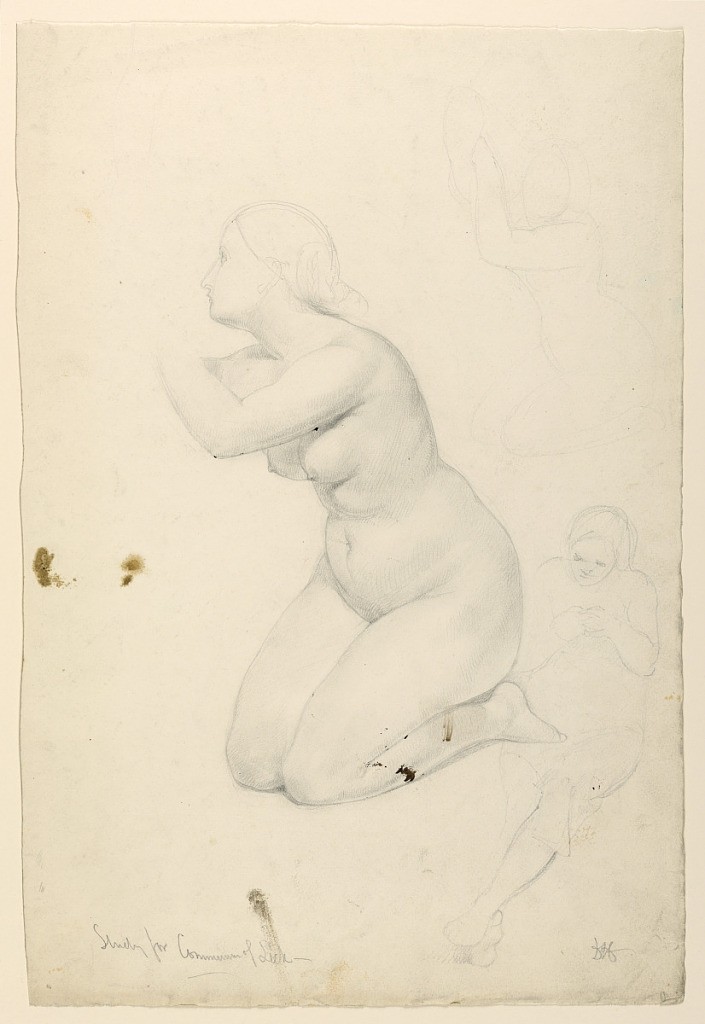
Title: Figure Study for "Communion of the Sick"
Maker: Daniel Huntington, American, 1816–1906
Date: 1844
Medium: Graphite on cream wove paper
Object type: Drawing
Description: Nude female figure kneeling, turned toward the left. Two additional sketches of figure, at right.